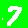
Digit: 7